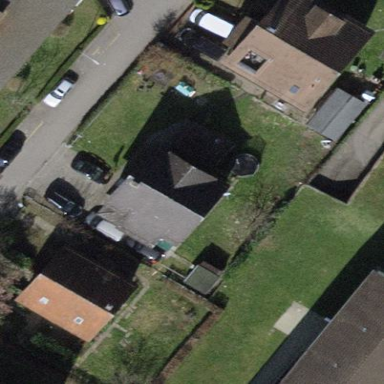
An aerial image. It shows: Building with pitched roof.